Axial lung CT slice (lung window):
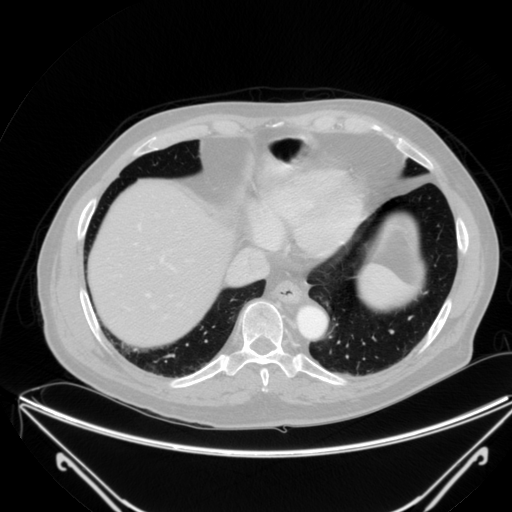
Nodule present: no